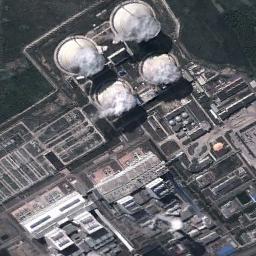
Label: thermal_power_station